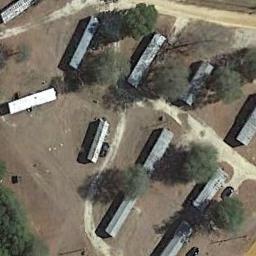
Label: residential